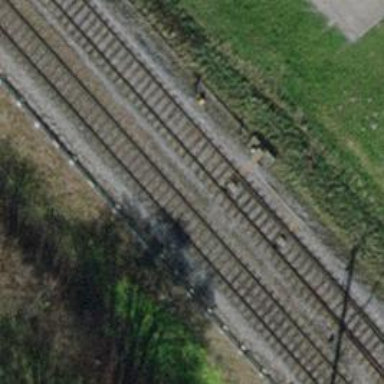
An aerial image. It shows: Railway switch.